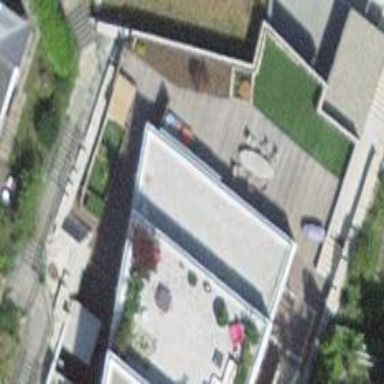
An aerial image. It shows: Part of building.